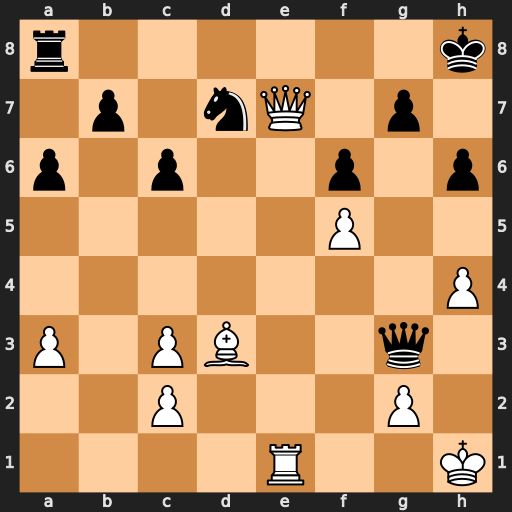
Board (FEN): r6k/1p1nQ1p1/p1p2p1p/5P2/7P/P1PB2q1/2P3P1/4R2K
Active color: w
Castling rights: -
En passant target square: -
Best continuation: Re3 Qf4 Rf3 Qc7 Bc4